Question: i have table in that i put check box in every row. and delete records
now i want to put check all and uncheck all option in header in my table
'''
<form action="/" id="OrderOrderForm" method="post" accept-charset="utf-8">
<div style="display:none;">
<input type="hidden" name="_method" value="POST" />
</div>
<table class="table table-bordered table-hover">
<th>Name</th>
<th>Email</th>
<th>phone</th>
<th>view</th>
<th>delete</th>
<thead>
</tr>
</thead>
<tbody>
<tr>
<td>89</td>
<td>9</td>
<td>7</td>
<td>
<a href="/orders/view/33" title="VIEW" class="fa fa-search"></a>
</td>
<td>
<input type="checkbox" name="order_id[]" value="33" hiddenField="false">
</td>
</tr>
<tr>
<td>89</td>
<td>9</td>
<td>7</td>
<td>
<a href="/orders/view/34" title="VIEW" class="fa fa-search"></a>
</td>
<td>
<input type="checkbox" name="order_id[]" value="34" hiddenField="false">
</td>
</tr>
</tbody>
</table>
<input class="btn btn-primary" title="Submit" type="submit" value="Delete selected" />
</div>
</div>
</br>
</div>
<!-- /.row -->
'''

my check box html
'''
<th>
<input type="checkbox" name="" value ="Select all" class="btnSelectAll" title="selectall" >
<input type="checkbox" name="" value ="Select all" class="btnUnSelectAll" title="unselect" ></th>
'''
'''
<script type="text/javascript">
$(".btnSelectAll").click(function(){
$("input[name='order_id[]']").prop('checked', true);
});
$(".btnUnSelectAll").click(function(){
$("input[name='order_id[]']").prop('checked', false);
});
</script>
'''
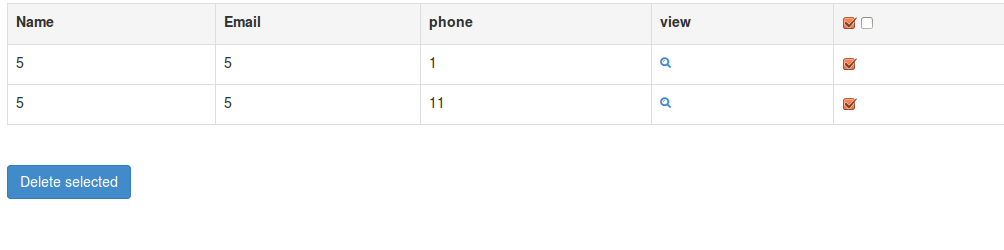
Answer: Working <URL>
Use Button in HTML
'''
<input class="btnSelectAll" title="Submit" type="button" value="Tick selected"/>
'''
In js use:
'''
//After you click the button , execute the anonmous function block.
$(".btnSelectAll").click(function(){
//Select All chackboxes having name as order_id[] And Tick it.
$("input[name='order_id[]']").prop('checked', true);
});
'''
Also you can give this class to 'DELETE' Header ('<ht class="btnSelectAll">delete</th>') also instead of button.